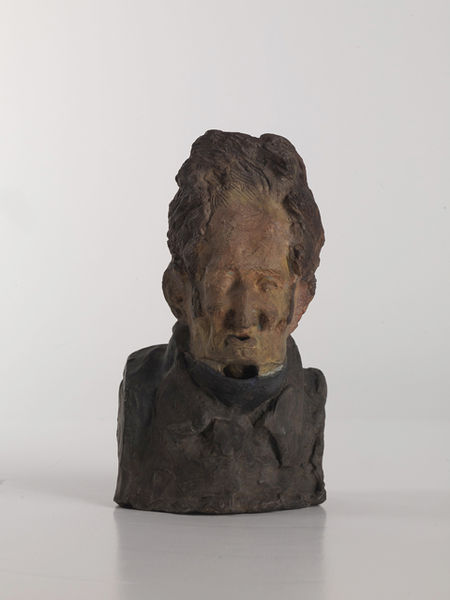
Titel: Charles-Léonard Gallois
Künstler: Honoré Daumier
Standort: Karlsruhe
Institution: Staatliche Kunsthalle Karlsruhe
Schlagwörter: kopf, mann, weiß, grob, braun, bunt, dunkelbraun, frisur, grau, haar, holz, jahrhundertwende, mund, nase, ohr, orange, profil, schwarz, stirn, rot, beige, alt, anzug, bart, hemd, jacke, augen, falten, gesicht, haupt, kragen, mensch, sockel, stein, hals, herr, portrait, porträt, auge, figur, haare, mantel, kinn, lippen, locken, ohren, schulter, keramik, skulptur, statue, ton, lächeln, wangen, alter mann, moderne, lehm, abstrakt, modern, farbe, rauh, sturm, karikatur, krawatte, brauen, büste, face, homme, maler, bildhauerei, bronze, plastik, monumental, geschlossen, hoch, bemalt, foto, fotografie, roh, eisen, alter, greis, künstler, karrikatur, koteletten, kunst, kotletten, daumier, schnitzerei, kravatte, oberteil, brauntöne, priester, skeptisch, basis, block, männerkopf, armut, stahl, geschnitzt, schnitzen, offener mund, rumpf, skupltur, skultur, terracotta, sculpture, buste, visage, stirne, platik, verzogen, holzschnitzerei, armlos, modellierung, nade, marbre, geschnitz, augen geschlossen, socle, klamotten, honoré daumier, expression, argile, rote nase, 19. jahrhundert, 20. jahrhundert, holzbildhauerei, kotteleten, bürgerlicher, terre cuite, meche, krawatte#, krawarre